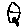
Label: house